Field crop: maize
Growth stage: 2
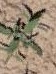
Species: atriplex